Interaction volume radius: 5 \u00c5
Interaction volume height: 10 \u00c5
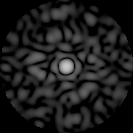
Disorder parameter: 0.8904